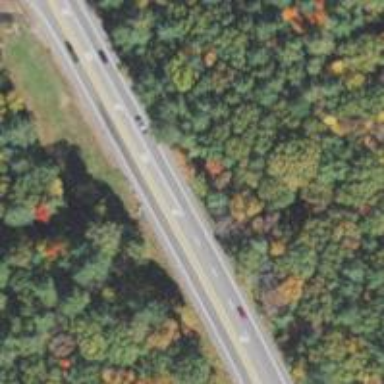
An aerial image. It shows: Asphalt road designated as trunk highway.